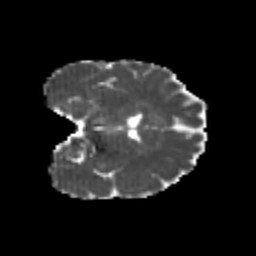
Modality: MD
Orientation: coronal
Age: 24
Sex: female
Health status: healthy
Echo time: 0.074 s